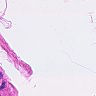
Metastatic tissue present: no